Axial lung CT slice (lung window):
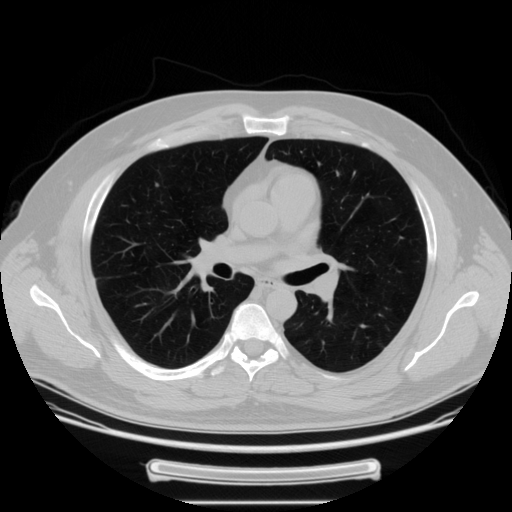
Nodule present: no